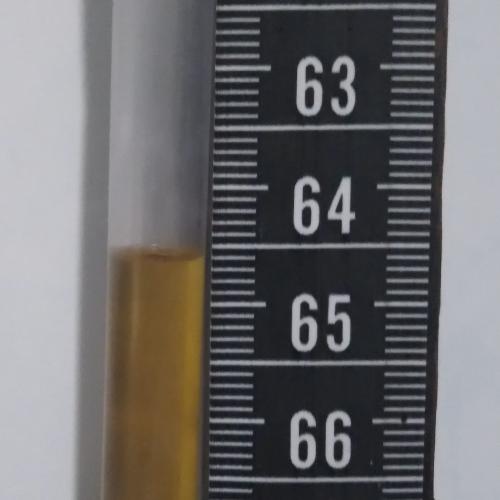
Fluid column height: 64.6 cm